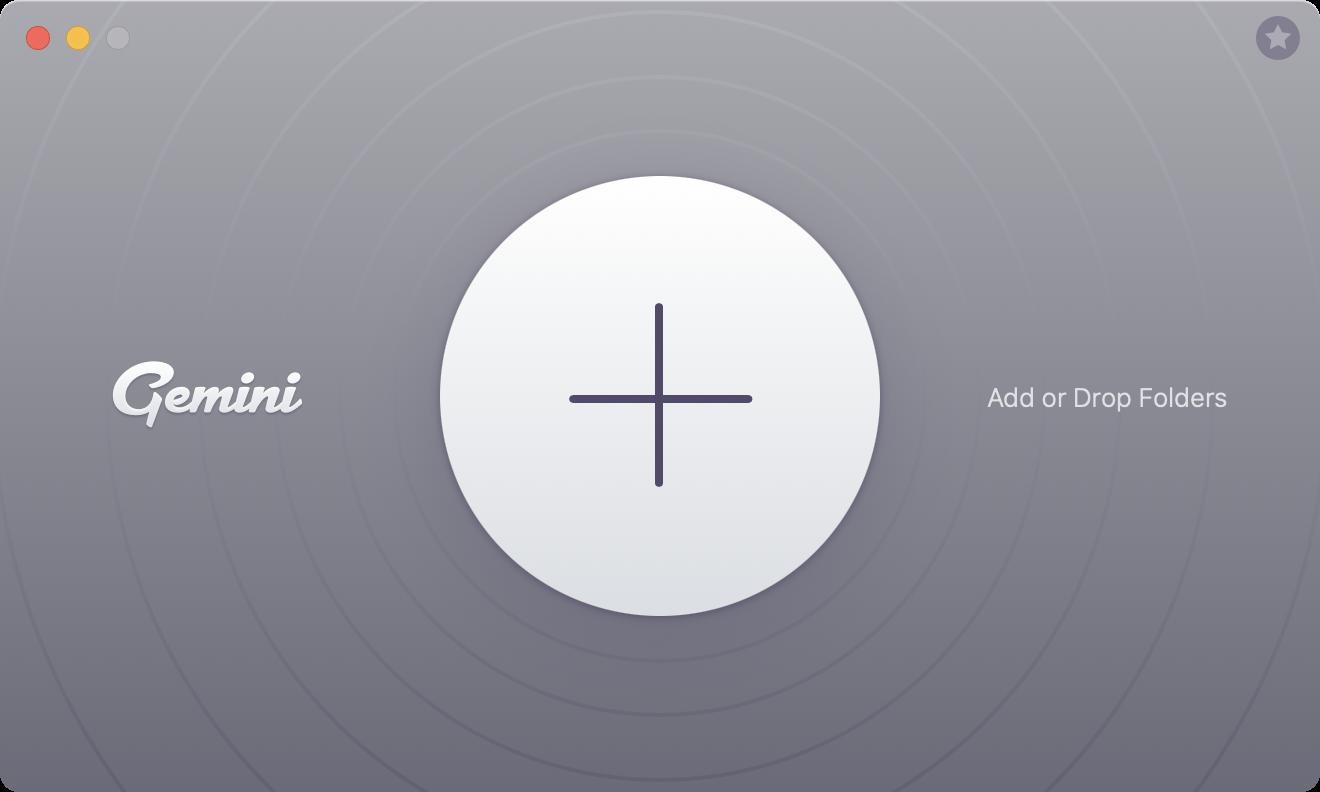
Accessibility tree:
{"name": "Gemini_2", "role": "AXWindow", "description": null, "role_description": "standard window", "value": null, "position": "534.00;379.00", "size": "660;396", "children": [{"name": null, "role": "AXGroup", "description": null, "role_description": "group", "value": null, "position": "0.00;0.00", "size": "660;396", "children": [{"name": null, "role": "AXStaticText", "description": null, "role_description": "text", "value": "Add or Drop Folders", "position": "491.50;189.50", "size": "124;17", "children": []}, {"name": null, "role": "AXImage", "description": "Gemini", "role_description": "image", "value": null, "position": "55.50;180.50", "size": "97;35", "children": []}, {"name": "", "role": "AXButton", "description": "Add Scan Locations…", "role_description": "button", "value": null, "position": "212.50;80.50", "size": "235;235", "children": []}]}, {"name": null, "role": "AXButton", "description": "Show Achievements", "role_description": "button", "value": null, "position": "626.00;6.00", "size": "26;28", "children": []}, {"name": null, "role": "AXButton", "description": null, "role_description": "close button", "value": null, "position": "12.00;11.00", "size": "14;16", "children": []}, {"name": null, "role": "AXButton", "description": null, "role_description": "zoom button", "value": null, "position": "52.00;11.00", "size": "14;16", "children": [{"name": null, "role": "AXGroup", "description": null, "role_description": "group", "value": null, "position": "52.00;11.00", "size": "14;16", "children": [{"name": null, "role": "AXGroup", "description": null, "role_description": "group", "value": null, "position": "52.00;11.00", "size": "14;16", "children": []}]}]}, {"name": null, "role": "AXButton", "description": null, "role_description": "minimize button", "value": null, "position": "32.00;11.00", "size": "14;16", "children": []}]}